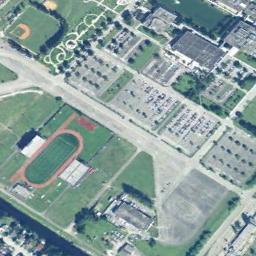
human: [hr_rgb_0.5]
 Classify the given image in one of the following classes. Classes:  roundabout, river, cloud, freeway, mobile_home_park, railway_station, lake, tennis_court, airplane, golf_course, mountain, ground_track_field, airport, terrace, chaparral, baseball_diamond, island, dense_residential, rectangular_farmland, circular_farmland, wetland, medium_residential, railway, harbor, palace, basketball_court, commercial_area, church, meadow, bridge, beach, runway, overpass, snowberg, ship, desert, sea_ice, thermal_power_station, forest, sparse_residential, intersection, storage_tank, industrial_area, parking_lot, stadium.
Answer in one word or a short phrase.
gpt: ground_track_field